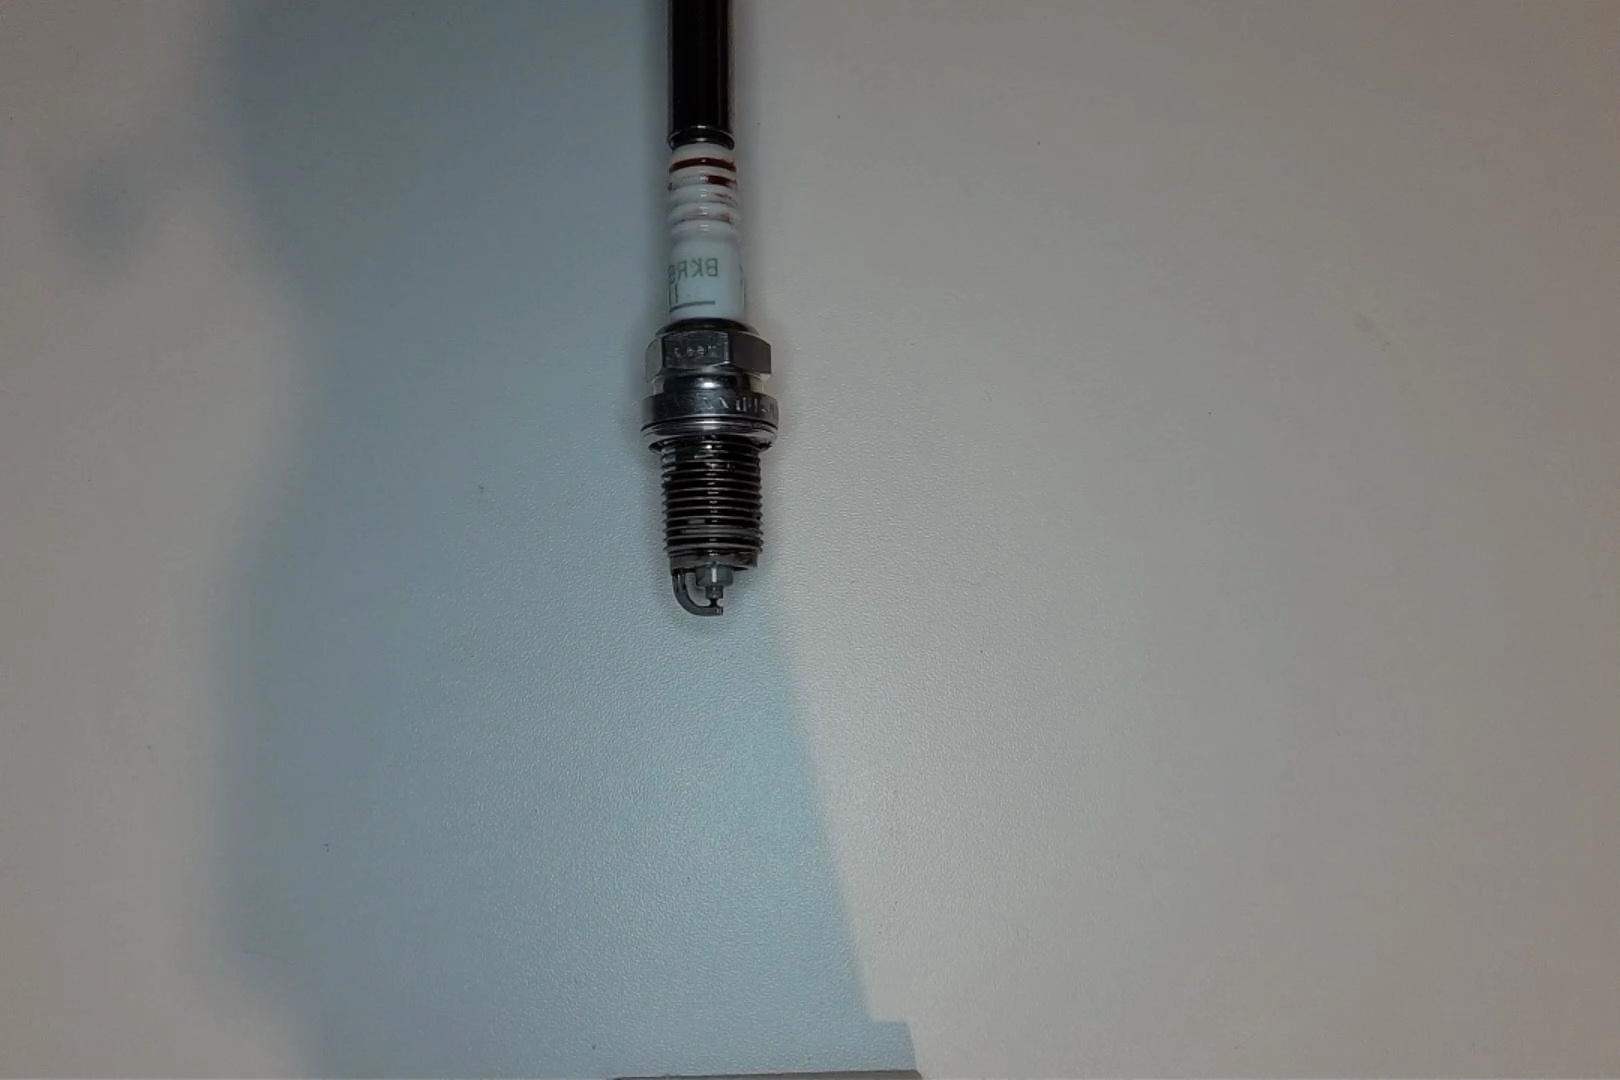
Label: anomaly